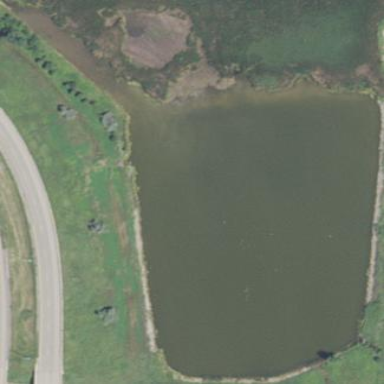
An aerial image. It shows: Serene pond surrounded by nature.